Question: I am working on a Ruby on Rails API (version 4.0) to create and update invoices. The relationship between invoices and products is a 'has_many trough:' relationship. . When I run the code below I get the error:
'''
Unknown primary key for table invoices_products in model InvoicesProduct.
'''
This error doesn't really make sense to me since InvoicesProduct is a join table and shouldn't require a primary key.
One tricky part about the design is that it needs to track which employee added which products to the invoice, which is why 'invoices_product' has 'employee_id'. It does not seem to be the cause of the problem at the moment. Here is the DB design of the tables in questions:

## InvoicesController
This is the code I currently have in the controller. The error message occurs on the first line of create:
'''
def create
invoice = Invoice.new(create_invoice_params)
invoice.created_by = @current_user
# eventually need to set employee_id on each invoice_product,
# but just need to get it working first
# invoice.invoices_products.map!{|link| link.employee = @current_user }
invoice.save
respond_with invoice
end
def create_invoice_params
params.fetch(:invoice).permit(:customer_id, :status_code, :payment_method_code, product_ids: [])
end
'''
## Invoice
'''
# /app/models/invoice.rb
class Invoice < ActiveRecord::Base
validates_presence_of :customer
validates_presence_of :created_by
belongs_to :customer, inverse_of: :invoices
belongs_to :created_by, inverse_of: :invoices, class_name: 'Employee'
has_many :invoices_products, inverse_of: :invoice
has_many :products, through: :invoices_products
end
'''
## InvoicesProduct
'''
class InvoicesProduct < ActiveRecord::Base
validates_presence_of :invoice
validates_presence_of :product
validates_presence_of :employee
belongs_to :product, inverse_of: :invoices_products
belongs_to :invoice, inverse_of: :invoices_products
belongs_to :employee, inverse_of: :invoices_products
end
'''
## Product
'''
# /app/models/product.rb
class Product < ActiveRecord::Base
validates :name, presence: true, length: { maximum: 100 }
has_many :invoices_products, inverse_of: :product
has_many :invoices, through: :invoices_products
end
'''
## Request
This is what I've got in mind for a working request, the solution doesn't need to match this, but its what I've been trying
'''
{
"invoice": {
"customer_id": "1",
"product_ids": ["1", "5", "8"]
}
}
'''
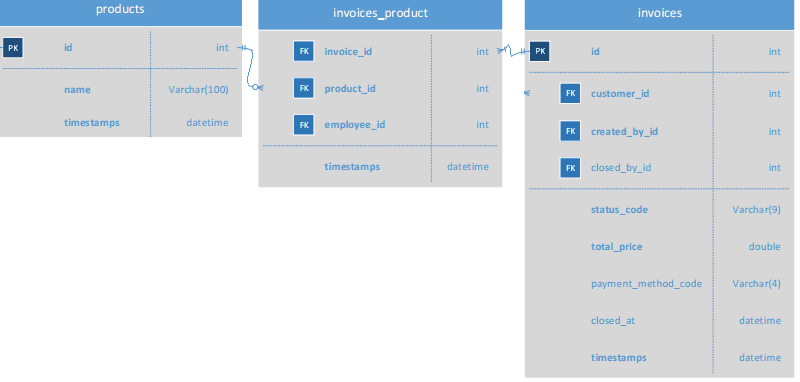
Answer: I was able to fix the relationship by adding a primary key to the 'invoices_products'. For some reason I was under the impression that join tables did not require a primary key for 'has_many :through' relationships. However, looking at the <URL>, the example join table does have a primary key.